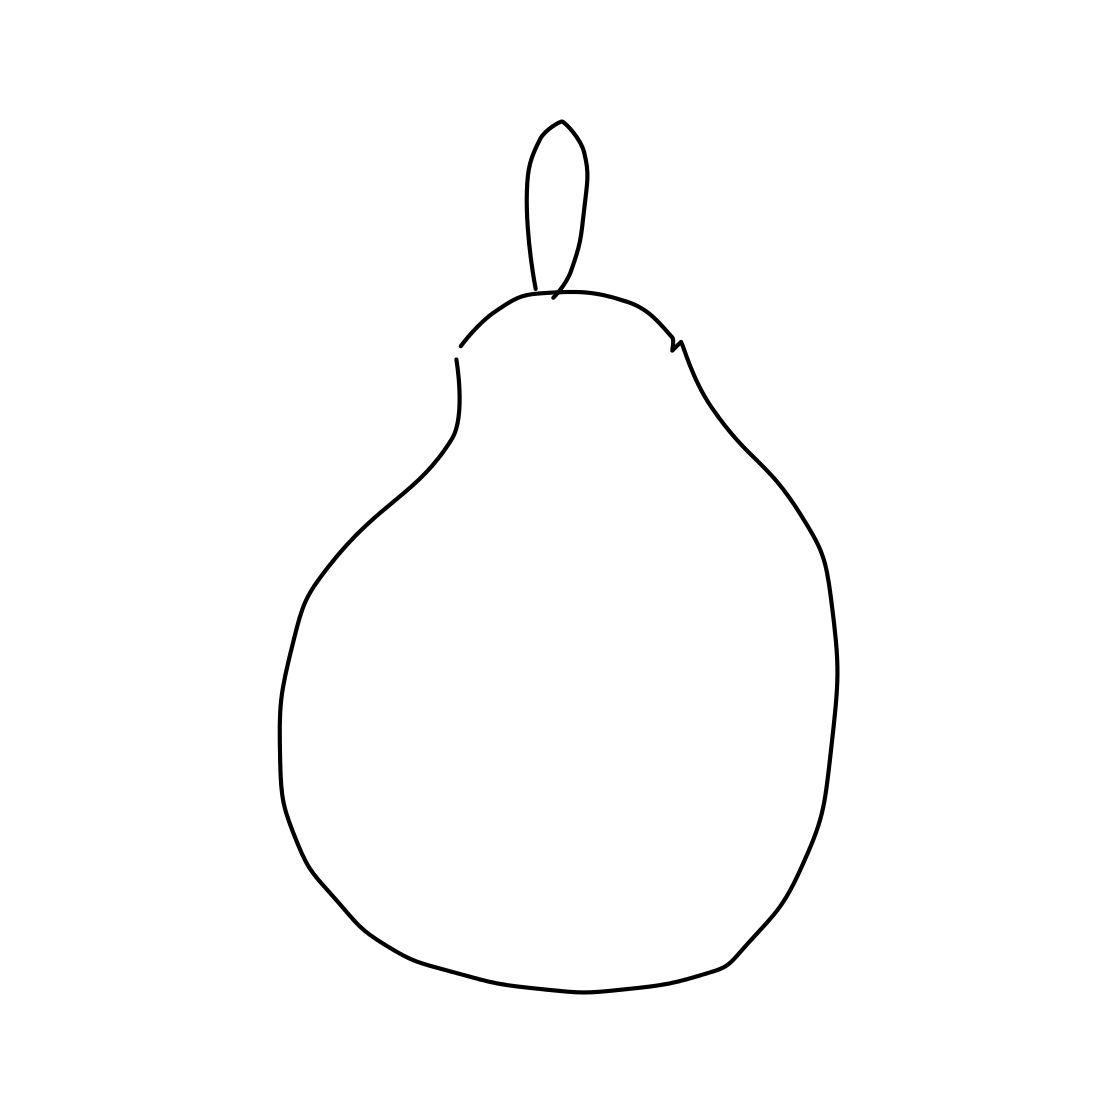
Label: pear